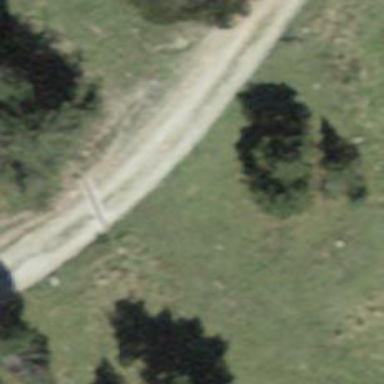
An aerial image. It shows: Gravel track with grade2 quality.